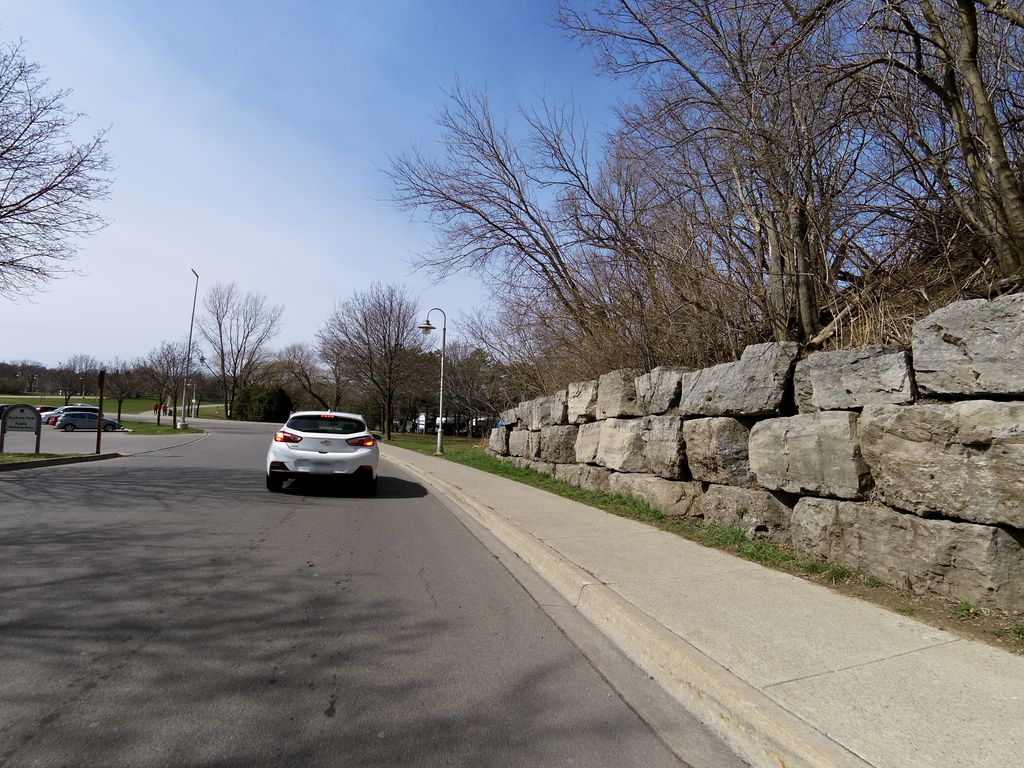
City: hamilton